Question: i try to read a text file line by line and if any line contain "/" then i need to write them into separate file.
example line
'''
CA,T2B,Calgary (Forest Lawn / Dover / Erin Woods),Alberta,AB,Calgary,,,,51.0209,-113.981,6
'''
i need to write this as 4 lines, like
'''
CA,T2B,Calgary,Alberta,AB,Calgary,,,,51.0209,-113.981,6
CA,T2B, Forest Lawn ,Alberta,AB,Calgary,,,,51.0209,-113.981,6
CA,T2B, Dover,Alberta,AB,Calgary,,,,51.0209,-113.981,6
CA,T2B, Erin Woods,Alberta,AB,Calgary,,,,51.0209,-113.981,6
'''
what i've tried so far is
'''
$file = fopen("test.txt", "r");
while (!feof($file)) {
$my_string = fgets($file);
$special_chars = array("/");
if (array_intersect(str_split($my_string), $special_chars)) {
echo fgets($file) . "<br />";
$myfile = fopen("fileWithFL.txt", "w") or die("Unable to open file!");
fwrite($myfile, fgets($file));
fclose($myfile);
}else{
echo fgets($file) . "<br />";
$myfile = fopen("fileWithoutFL.txt", "w") or die("Unable to open file!");
fwrite($myfile, fgets($file));
fclose($myfile);
}
}
fclose($file);
'''
[
file i get from "<URL>"
how can i do this?
thank you!
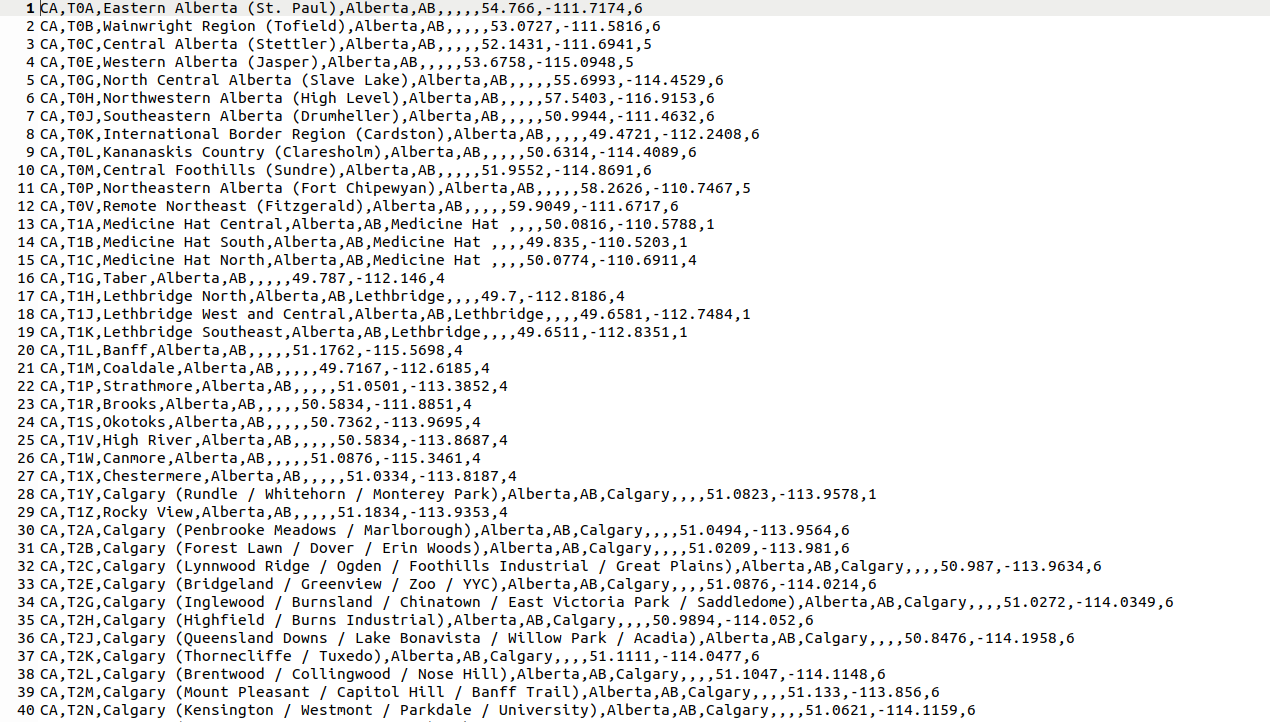
Answer: You're repeatedly opening and closing 'fileWithFL.txt' and 'fileWithoutFL.txt', which is inefficient. Better to just open them once before you loop through the input file.
You're also using 'fgets()', which makes it difficult to parse the input file. Since the input file seems to be in CSV format, you should use 'fgetcsv()'.
As for detecting rows that contain multiple cities, I'm looking for the presence of '/', splitting on '(' or '/'), removing any trailing ')', and trimming the resulting name. That should give you all the cities in a neat array.
'''
$file = fopen("test.txt", "r");
$file_with_fl = fopen("fileWithFL.txt", "w+");
$file_without_fl = fopen("fileWithoutFL.txt", "w+");
while ($a = fgetcsv($file)) {
if ( FALSE == strpos( $a[2], '/' ) ) {
fputcsv( $file_without_fl, $a );
} else {
$cities = preg_split( '/[\(\/]/', $a[2] ); // Split on '(' and '/'
foreach ( $cities as $city ) {
$city = trim(preg_replace('/\)/', '', $city)); // Remove trailing ')' and trim leading and trailing spaces
$a[2] = $city;
fputcsv( $file_with_fl, $a );
}
}
}
'''
Checking for failure of 'fopen()' and 'fputcsv()' left as an exercise for the reader.